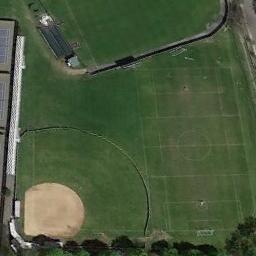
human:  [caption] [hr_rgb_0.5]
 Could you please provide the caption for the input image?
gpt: There is a mucky path by the baseball field .

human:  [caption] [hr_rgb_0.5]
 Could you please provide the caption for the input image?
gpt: A baseball diamond on the lawn and some sport areas beside .

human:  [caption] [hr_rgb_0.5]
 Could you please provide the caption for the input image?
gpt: There is a baseball diamond in the grass next to the houses .

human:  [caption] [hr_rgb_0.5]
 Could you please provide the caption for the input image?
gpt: A baseball diamond is on the open place by the road .

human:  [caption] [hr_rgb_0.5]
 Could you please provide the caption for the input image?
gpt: Many trees are beside the  baseball diamond .